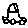
Label: car